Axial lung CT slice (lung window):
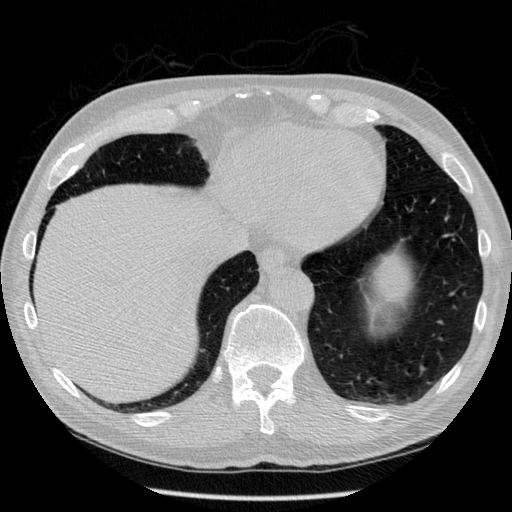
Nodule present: no